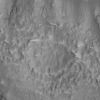
Atmospheric dust classification: not_dusty